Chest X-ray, PA view. Patient: 62 years old, sex F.
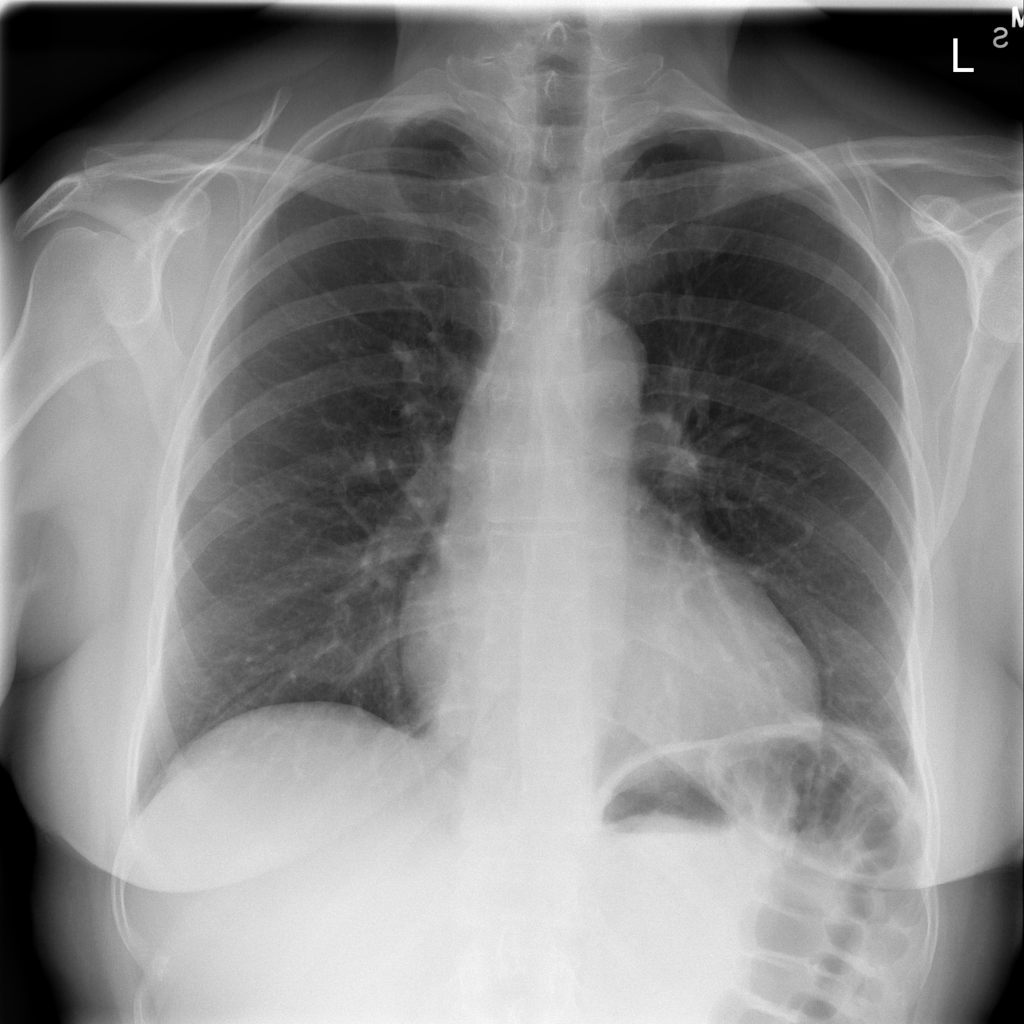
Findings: Cardiomegaly, Effusion